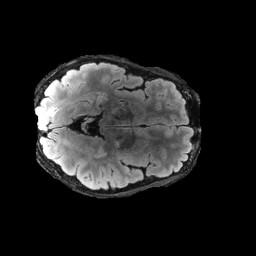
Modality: FLAIR
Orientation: axial
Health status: ill
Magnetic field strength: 3 T